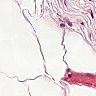
Metastatic tissue present: no